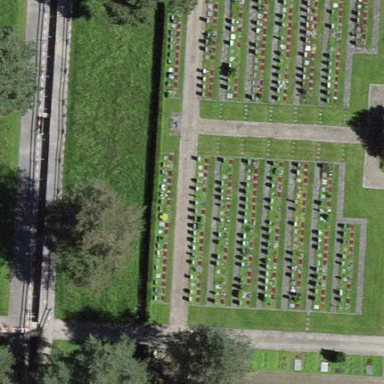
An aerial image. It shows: Graveyard.